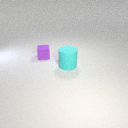
large cyan rubber cylinder in front of small purple rubber cube